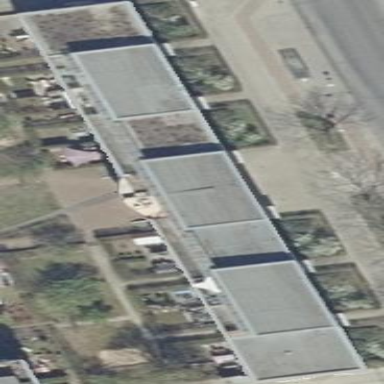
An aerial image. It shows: Building with apartments and flat roof.